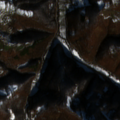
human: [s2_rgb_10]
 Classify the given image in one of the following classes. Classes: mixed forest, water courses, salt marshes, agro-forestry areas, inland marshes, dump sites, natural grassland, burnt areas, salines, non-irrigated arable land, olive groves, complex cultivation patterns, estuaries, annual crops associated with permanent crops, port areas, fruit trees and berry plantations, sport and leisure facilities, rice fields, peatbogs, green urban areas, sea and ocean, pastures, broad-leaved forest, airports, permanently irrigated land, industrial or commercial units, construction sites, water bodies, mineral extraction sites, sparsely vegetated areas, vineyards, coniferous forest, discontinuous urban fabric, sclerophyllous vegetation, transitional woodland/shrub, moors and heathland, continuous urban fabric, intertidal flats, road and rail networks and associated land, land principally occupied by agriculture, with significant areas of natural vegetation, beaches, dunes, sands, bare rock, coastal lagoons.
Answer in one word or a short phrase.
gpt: complex cultivation patterns, land principally occupied by agriculture, with significant areas of natural vegetation, broad-leaved forest, transitional woodland/shrub